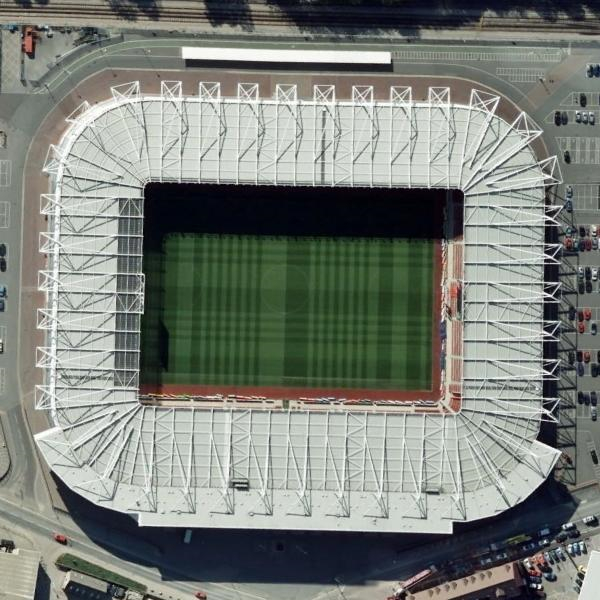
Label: Stadium